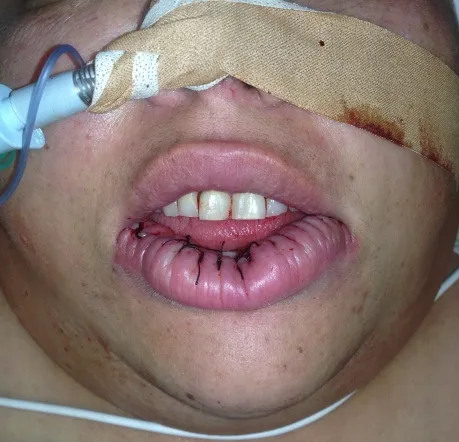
Immediate postoperative result.
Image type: medical_photograph (other_medical_photograph)